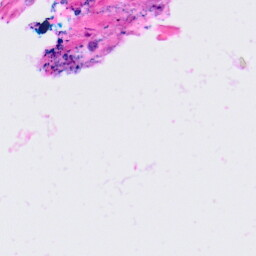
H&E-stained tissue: Lung